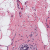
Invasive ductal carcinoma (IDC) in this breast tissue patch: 0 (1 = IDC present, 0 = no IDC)